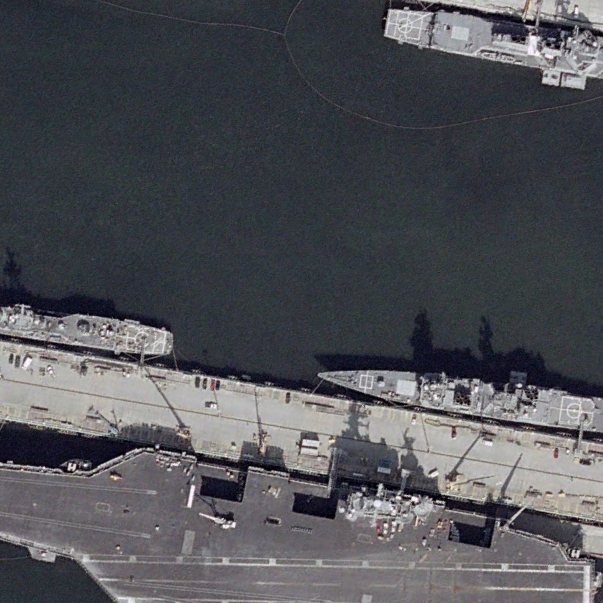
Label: Nimitz-class_aircraft_carrier